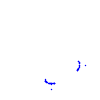
Particle: proton